Interaction volume radius: 10 \u00c5
Interaction volume height: 25 \u00c5
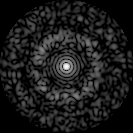
Disorder parameter: 0.8311